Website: home-depot
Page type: payment
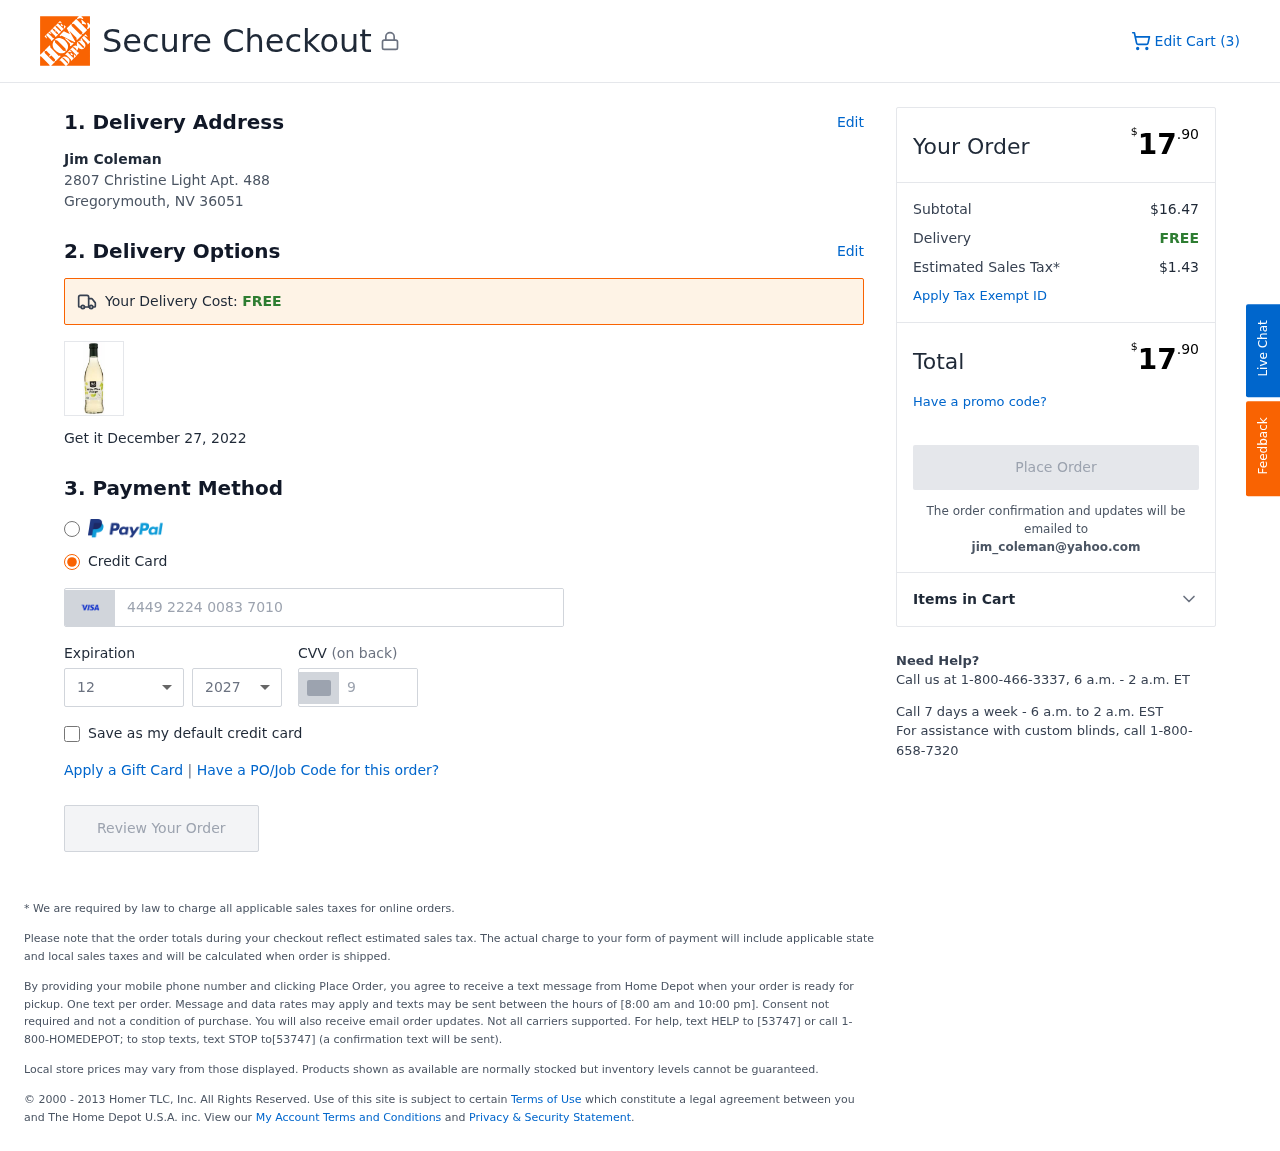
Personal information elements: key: PII_CARD_CVV
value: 979
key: PII_CARD_EXPIRY_MONTH
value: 12
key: PII_CARD_EXPIRY_YEAR
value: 27
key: PII_CARD_NUMBER
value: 4449 2224 0083 7010
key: PII_CITY_STATE_ZIP
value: Gregorymouth, NV 36051
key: PII_EMAIL
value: jim_coleman@yahoo.com
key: PII_FULLNAME
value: Jim Coleman
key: PII_STREET
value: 2807 Christine Light Apt. 488
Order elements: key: ORDER_NUM_ITEMS
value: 3
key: ORDER_DELIVERY_DATE
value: December 27, 2022
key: ORDER_TOTAL
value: $17.90
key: ORDER_SUBTOTAL
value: $16.47
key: ORDER_SHIPPING_COST
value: FREE
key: ORDER_TAX
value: $1.43